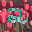
Label: 2